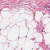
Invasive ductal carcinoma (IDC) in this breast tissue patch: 0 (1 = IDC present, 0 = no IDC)